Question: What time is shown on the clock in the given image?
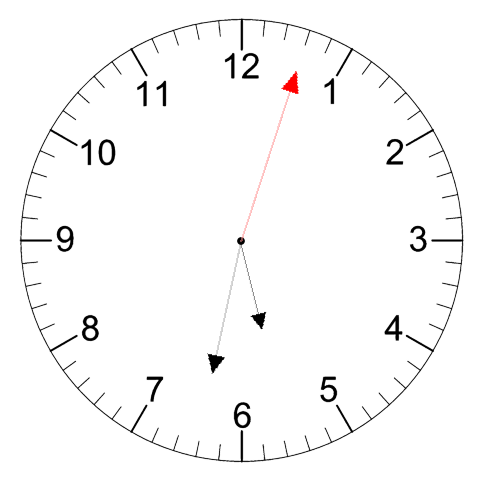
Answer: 05:32:03